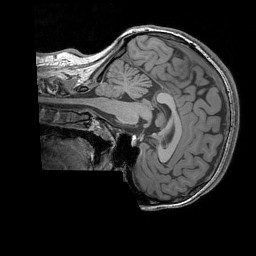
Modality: T1w
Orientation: sagittal
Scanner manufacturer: siemens
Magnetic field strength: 3 T
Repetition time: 1.83 s
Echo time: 0.00303 s